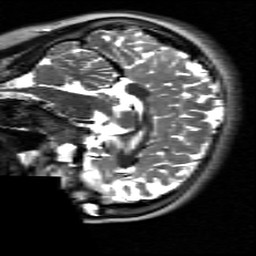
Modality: T2w
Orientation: sagittal
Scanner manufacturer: siemens
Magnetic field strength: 3 T
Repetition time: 9 s
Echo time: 0.115 s